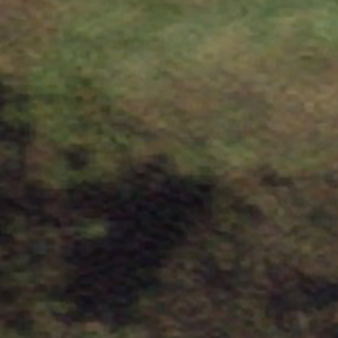
Label: other